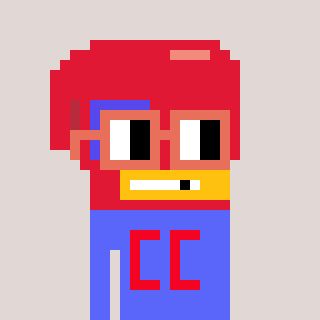
a pixel art character with square orange glasses, a boxing glove-shaped head and a purple-colored body on a warm background